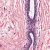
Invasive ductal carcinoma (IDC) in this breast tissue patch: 0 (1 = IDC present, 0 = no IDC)